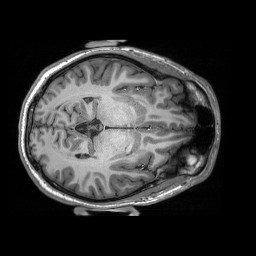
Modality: T1w
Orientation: coronal